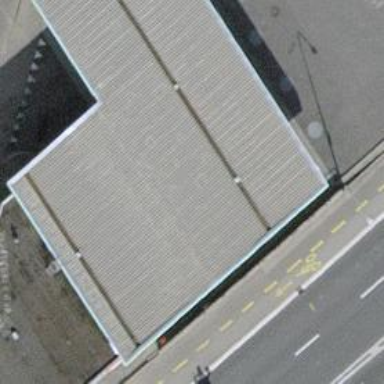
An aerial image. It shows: Fuel station.